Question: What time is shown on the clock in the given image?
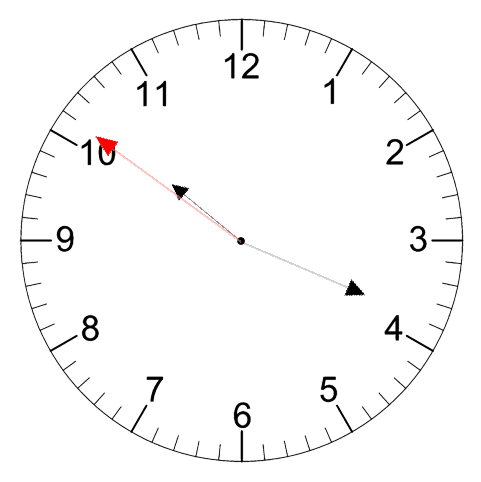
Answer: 10:18:51